Question: I'm using custom fonts on my webpage using the following code:
'''
@font-face {
font-family: 'HelveticaNeueBold';
src: url('fonts/HelveticaNeueBold.eot');
src: url('fonts/HelveticaNeueBold.eot?#iefix') format('embedded-opentype'),
url('fonts/HelveticaNeueBold.woff') format('woff'),
url('fonts/HelveticaNeueBold.ttf') format('truetype'),
url('fonts/HelveticaNeueBold.svg#HelveticaNeueBold') format('svg');
font-weight: normal;
font-style: normal;
}
'''
This works fine across all browsers on Mac but looking at it on PC on Chrome and Safari it appears jagged. Are there any fixes I could use to make it all look the same? Below shows the difference (Mac on left, PC on right - both on Chrome).

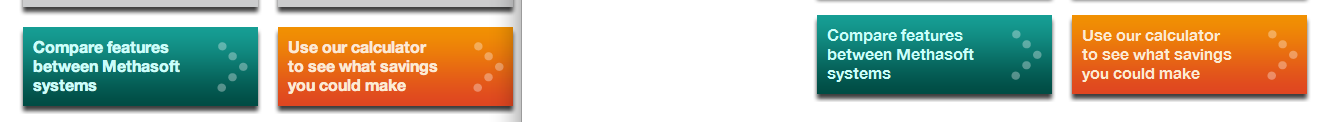
Answer: @font-face fonts on PC generally look a little more ropey, but 'Hinting' the fonts will improve readability.
Try running your fonts through the font squirrel convertor, which can process the hinting as part of the conversion.
<URL>
As a side note I'd also just not use @font-face for Helvetica, and just rely on people having the font installed, falling back to Arial. Not the closest match, but it will give you the best result.